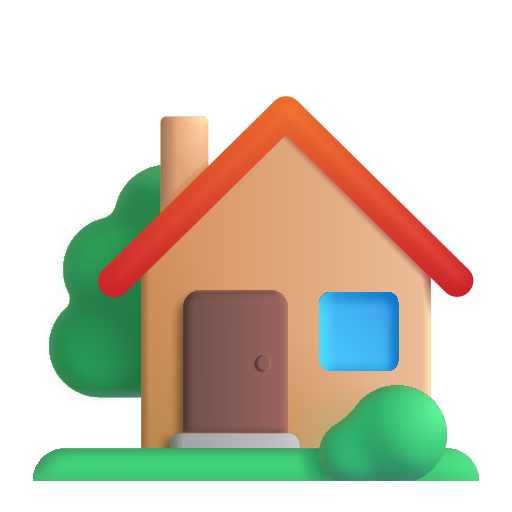
house with garden color